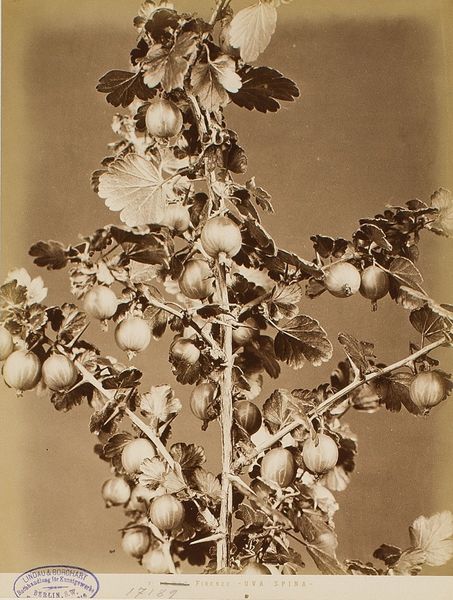
Titel: N 17189 FIRENZE - UVA SPINA -
Künstler: Fratelli Alinari
Standort: Hamburg
Institution: Museum für Kunst und Gewerbe Hamburg
Schlagwörter: baum, blätter, äste, strauch, pflanze, frucht, früchte, foto, fotografie, photographie, rippen, stempel, photo, karton, sammlung, albumin, stachelbeere, lichtbild, naturfotografie, sachfotografie, bildwerke, angewandte und bildende kunst, hessische systematik, bäume, sträucher, tierfotografie, naturphotographie, tierphotographie, schwarzweißpositivverfahren, silbersalzverfahren, schwarzweißfotografie, objektstudien, sachphotographie, albuminpapier, pflanzenfotografie